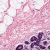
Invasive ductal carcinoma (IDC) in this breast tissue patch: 0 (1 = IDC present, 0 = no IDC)